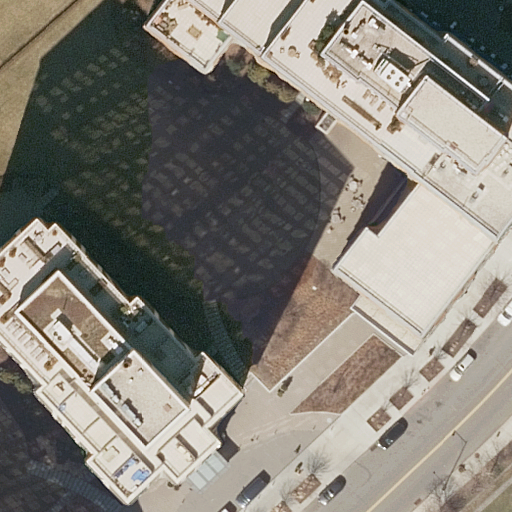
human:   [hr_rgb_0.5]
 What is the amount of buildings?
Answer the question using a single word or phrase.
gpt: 2

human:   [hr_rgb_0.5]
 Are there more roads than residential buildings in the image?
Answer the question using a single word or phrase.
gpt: yes

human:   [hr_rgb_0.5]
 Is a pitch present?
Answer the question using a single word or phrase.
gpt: yes

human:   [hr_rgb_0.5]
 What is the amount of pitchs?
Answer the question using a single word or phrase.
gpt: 1

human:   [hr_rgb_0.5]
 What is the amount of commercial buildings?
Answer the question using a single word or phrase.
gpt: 0

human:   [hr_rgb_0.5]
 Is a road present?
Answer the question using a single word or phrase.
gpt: yes

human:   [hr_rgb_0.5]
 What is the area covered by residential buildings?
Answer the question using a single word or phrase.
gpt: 1780m2

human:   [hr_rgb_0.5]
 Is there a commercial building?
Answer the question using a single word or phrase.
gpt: no

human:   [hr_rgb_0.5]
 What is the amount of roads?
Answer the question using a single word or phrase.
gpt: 3

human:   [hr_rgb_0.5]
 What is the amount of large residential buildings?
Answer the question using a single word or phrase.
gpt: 1

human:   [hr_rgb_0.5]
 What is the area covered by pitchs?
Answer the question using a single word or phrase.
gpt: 4835m2

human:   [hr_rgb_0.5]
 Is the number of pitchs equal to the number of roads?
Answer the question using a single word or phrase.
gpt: no

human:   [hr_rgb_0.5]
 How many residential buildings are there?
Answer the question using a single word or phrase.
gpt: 2

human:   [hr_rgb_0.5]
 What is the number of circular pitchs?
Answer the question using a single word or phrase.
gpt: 0

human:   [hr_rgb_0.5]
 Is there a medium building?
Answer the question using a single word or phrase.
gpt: yes

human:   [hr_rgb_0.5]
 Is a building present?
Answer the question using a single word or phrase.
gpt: yes

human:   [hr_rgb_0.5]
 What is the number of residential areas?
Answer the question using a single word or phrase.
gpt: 1

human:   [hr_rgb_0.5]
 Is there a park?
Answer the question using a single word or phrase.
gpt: yes

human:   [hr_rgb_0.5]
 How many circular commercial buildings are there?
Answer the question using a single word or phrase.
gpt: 0

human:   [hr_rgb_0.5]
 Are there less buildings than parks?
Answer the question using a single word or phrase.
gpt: no

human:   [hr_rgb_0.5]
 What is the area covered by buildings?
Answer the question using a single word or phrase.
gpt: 1780m2

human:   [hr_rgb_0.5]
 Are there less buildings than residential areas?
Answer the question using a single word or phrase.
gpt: no

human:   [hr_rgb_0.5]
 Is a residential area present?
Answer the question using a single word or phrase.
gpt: yes

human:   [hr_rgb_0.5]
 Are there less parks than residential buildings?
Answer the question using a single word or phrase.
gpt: yes

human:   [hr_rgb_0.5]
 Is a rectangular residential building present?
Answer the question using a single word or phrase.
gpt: yes

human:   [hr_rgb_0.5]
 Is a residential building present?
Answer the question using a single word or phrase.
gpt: yes

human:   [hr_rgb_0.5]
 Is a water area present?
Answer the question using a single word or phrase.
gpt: no

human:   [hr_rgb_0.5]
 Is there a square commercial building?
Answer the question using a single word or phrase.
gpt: no

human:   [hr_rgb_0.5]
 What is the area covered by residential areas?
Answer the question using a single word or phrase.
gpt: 10623m2

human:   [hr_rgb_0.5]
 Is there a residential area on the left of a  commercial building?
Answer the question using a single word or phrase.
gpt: no

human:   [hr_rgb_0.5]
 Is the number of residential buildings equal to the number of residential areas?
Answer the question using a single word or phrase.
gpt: no

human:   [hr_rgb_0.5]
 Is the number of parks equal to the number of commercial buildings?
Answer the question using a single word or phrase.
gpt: no

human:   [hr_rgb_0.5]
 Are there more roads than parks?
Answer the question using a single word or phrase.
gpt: yes

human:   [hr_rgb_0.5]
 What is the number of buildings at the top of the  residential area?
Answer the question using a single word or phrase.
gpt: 2

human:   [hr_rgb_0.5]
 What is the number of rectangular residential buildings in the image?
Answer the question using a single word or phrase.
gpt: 1

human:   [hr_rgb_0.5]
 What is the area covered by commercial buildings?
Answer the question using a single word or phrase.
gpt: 0m2

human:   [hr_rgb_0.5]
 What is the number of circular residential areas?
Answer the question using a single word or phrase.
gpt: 0

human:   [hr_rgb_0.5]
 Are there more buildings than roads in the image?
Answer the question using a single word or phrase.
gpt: no

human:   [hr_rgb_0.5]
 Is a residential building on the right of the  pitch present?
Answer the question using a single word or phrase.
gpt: no

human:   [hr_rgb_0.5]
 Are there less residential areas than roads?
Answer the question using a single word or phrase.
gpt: yes

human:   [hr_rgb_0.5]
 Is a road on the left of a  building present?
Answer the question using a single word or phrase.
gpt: no

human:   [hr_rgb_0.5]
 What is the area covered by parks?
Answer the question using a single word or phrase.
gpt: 2941m2

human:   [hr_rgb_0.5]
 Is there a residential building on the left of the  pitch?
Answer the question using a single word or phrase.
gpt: yes

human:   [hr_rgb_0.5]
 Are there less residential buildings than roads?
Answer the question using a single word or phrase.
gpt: yes

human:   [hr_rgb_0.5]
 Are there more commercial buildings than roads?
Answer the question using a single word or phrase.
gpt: no

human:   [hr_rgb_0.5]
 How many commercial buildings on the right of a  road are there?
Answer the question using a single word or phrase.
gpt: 0

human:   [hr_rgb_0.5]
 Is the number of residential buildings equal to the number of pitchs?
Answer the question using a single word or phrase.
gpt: no

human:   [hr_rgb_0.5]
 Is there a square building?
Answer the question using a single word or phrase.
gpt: no

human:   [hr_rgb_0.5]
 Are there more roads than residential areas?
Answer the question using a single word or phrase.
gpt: yes

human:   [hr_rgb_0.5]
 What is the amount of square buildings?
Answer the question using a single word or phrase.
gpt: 0

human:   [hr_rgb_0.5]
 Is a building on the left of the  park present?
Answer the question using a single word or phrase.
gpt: yes

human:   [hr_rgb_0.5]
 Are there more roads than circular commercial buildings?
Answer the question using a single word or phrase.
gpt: yes

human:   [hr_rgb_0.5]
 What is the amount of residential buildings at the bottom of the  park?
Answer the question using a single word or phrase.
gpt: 2

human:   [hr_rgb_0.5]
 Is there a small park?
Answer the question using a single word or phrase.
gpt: no

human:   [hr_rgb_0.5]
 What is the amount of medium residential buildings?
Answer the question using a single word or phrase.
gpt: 1

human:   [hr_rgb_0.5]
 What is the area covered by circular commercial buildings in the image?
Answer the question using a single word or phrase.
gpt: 0m2

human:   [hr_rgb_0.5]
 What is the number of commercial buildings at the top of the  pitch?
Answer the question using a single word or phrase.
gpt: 0

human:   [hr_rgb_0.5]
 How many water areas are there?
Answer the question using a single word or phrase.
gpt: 0

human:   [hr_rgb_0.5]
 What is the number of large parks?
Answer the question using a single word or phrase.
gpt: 1

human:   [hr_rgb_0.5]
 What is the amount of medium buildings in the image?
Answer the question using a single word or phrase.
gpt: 1

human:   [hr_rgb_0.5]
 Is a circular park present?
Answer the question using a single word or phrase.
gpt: no

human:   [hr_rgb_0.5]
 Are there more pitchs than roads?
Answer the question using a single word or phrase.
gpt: no

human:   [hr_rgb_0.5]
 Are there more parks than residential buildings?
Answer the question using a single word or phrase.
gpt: no

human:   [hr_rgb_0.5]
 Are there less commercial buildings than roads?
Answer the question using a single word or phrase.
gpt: yes